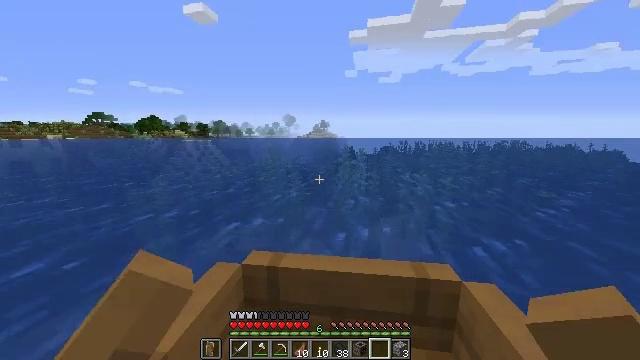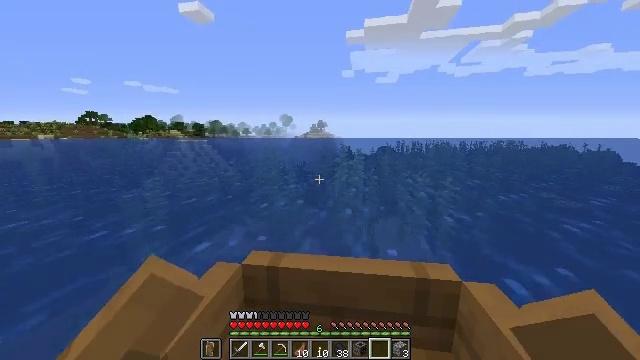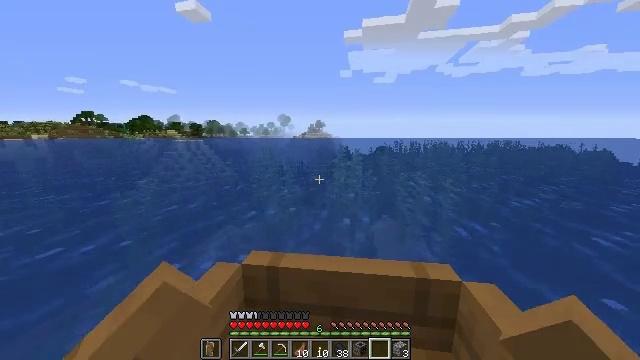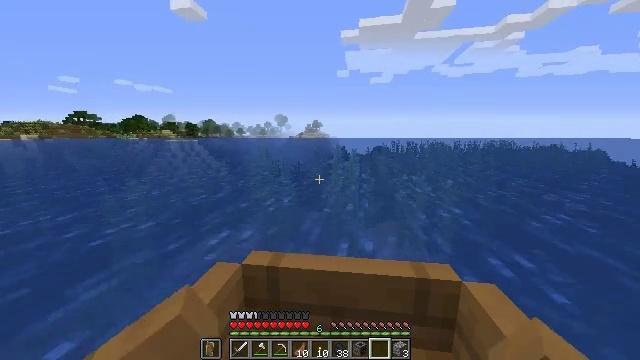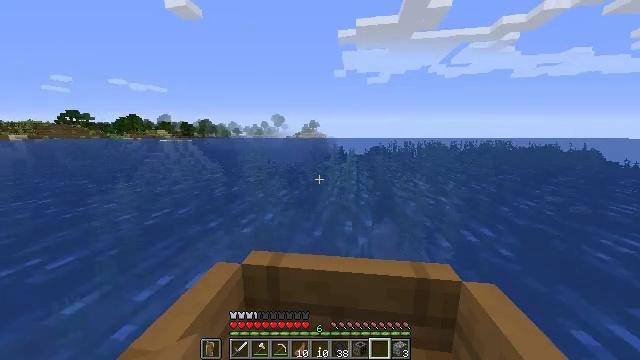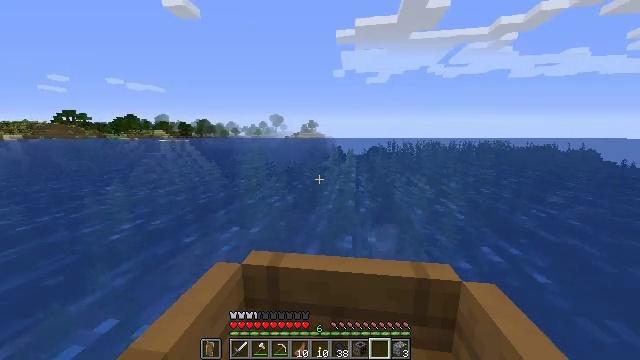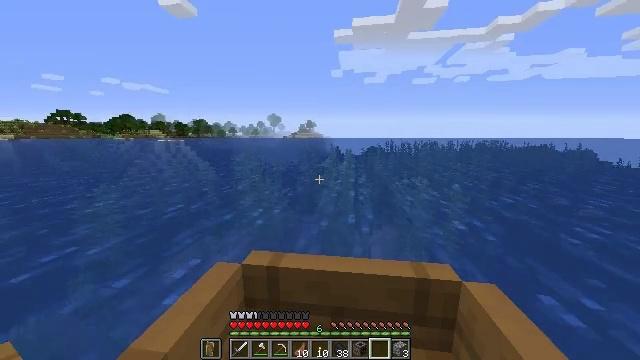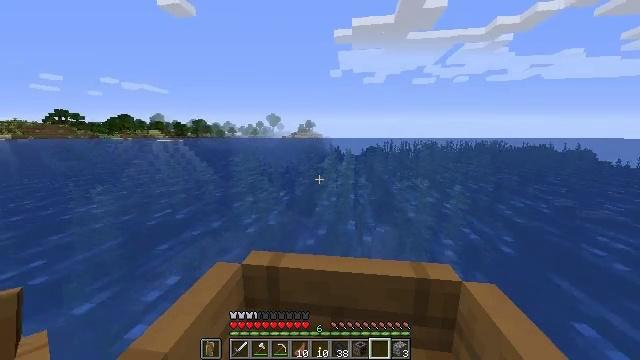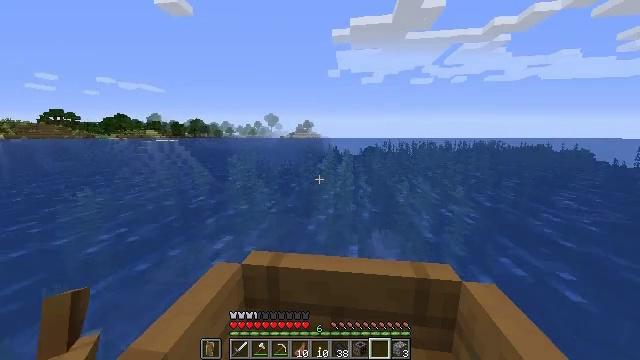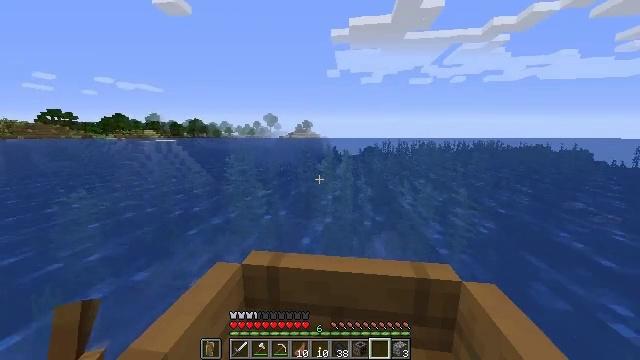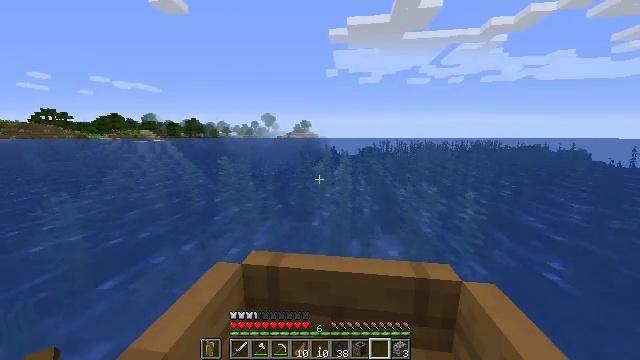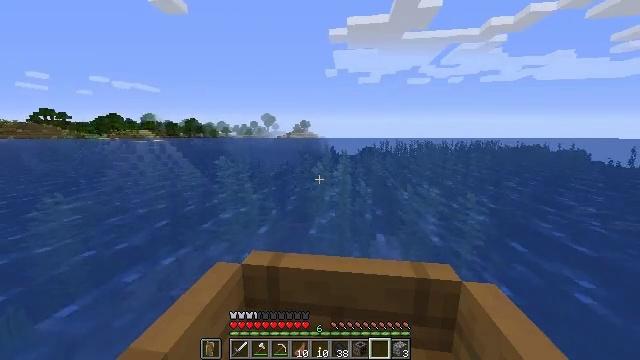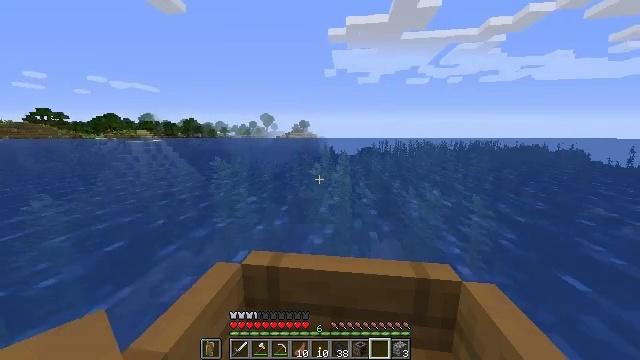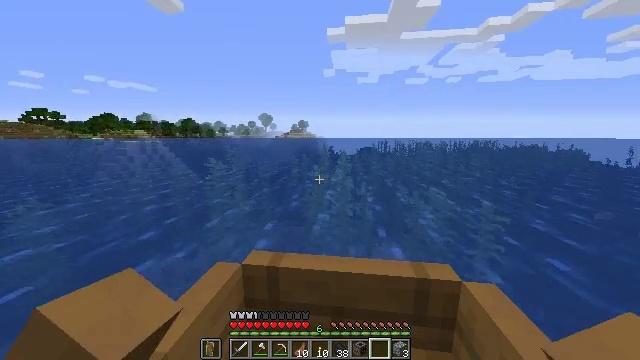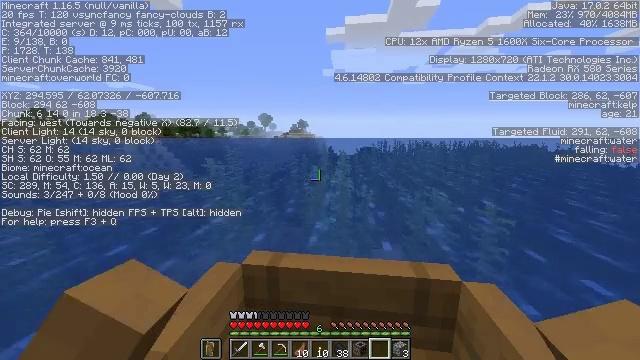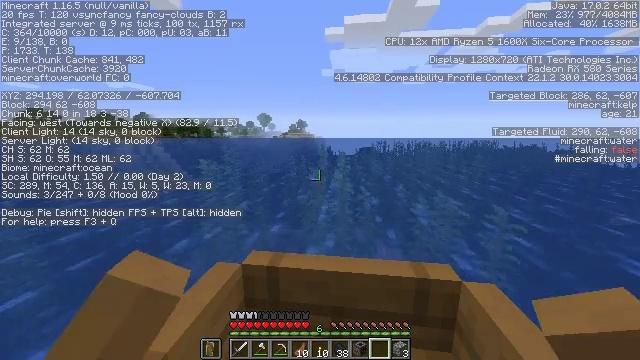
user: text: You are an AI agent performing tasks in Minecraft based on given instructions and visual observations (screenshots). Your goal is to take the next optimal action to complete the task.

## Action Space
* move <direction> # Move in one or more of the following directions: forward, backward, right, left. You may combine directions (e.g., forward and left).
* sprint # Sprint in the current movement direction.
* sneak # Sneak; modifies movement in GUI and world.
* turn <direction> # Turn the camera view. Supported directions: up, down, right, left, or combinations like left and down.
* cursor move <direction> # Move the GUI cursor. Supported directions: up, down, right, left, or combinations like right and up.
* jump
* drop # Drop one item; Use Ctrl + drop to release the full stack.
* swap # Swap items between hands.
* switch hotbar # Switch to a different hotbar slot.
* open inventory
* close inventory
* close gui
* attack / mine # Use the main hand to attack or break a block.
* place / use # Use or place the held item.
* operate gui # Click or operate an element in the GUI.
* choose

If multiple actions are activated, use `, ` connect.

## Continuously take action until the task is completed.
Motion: motion action
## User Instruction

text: Harvest sugar cane from the plant.
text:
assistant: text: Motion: move forward
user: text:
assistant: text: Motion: move forward
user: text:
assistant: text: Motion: move forward
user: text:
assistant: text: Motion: move forward
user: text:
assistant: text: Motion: move forward
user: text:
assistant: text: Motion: move forward
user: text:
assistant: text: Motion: move forward
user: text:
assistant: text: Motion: move forward
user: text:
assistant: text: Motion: move forward
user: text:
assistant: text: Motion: move forward
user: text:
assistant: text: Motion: move forward
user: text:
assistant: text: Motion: move forward
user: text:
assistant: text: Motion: move forward
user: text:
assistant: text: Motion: move forward
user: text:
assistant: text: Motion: move forward
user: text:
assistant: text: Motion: move forward
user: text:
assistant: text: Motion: move forward
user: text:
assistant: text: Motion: move forward
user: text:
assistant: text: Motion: move forward
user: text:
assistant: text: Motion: move forward
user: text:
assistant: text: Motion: move forward
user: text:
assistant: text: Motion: move forward
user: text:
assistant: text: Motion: move forward
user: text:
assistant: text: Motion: move forward
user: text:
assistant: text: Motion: move forward
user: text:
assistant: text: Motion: move forward
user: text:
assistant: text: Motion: move forward
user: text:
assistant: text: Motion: move forward
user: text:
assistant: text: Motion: move forward
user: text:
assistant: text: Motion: move forward